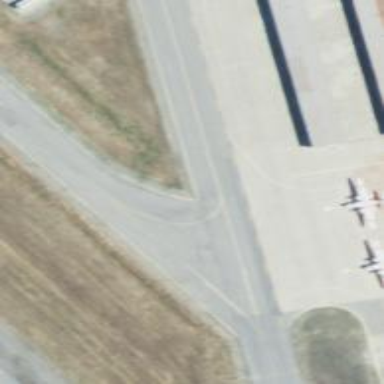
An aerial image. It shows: Taxiway at the airport with asphalt surface.